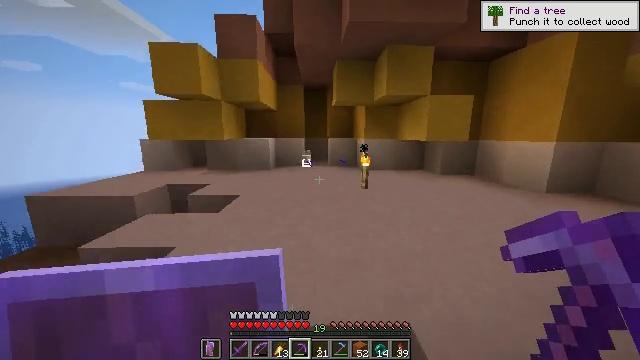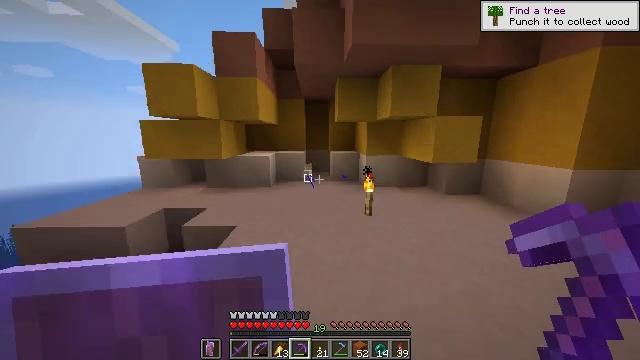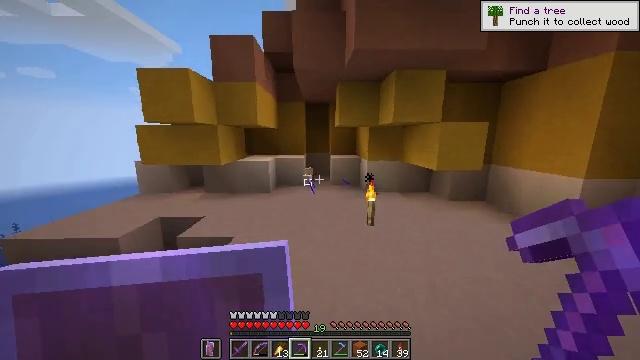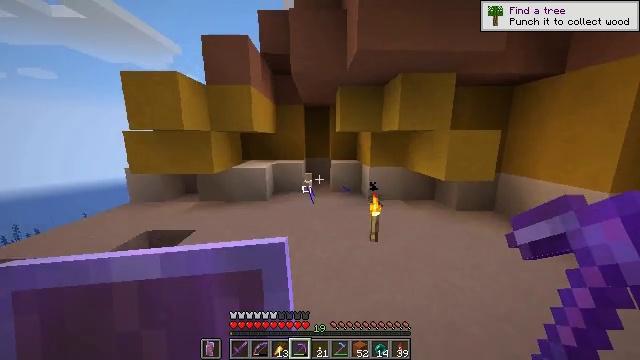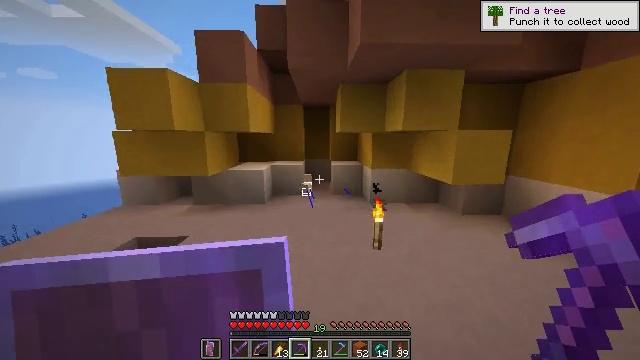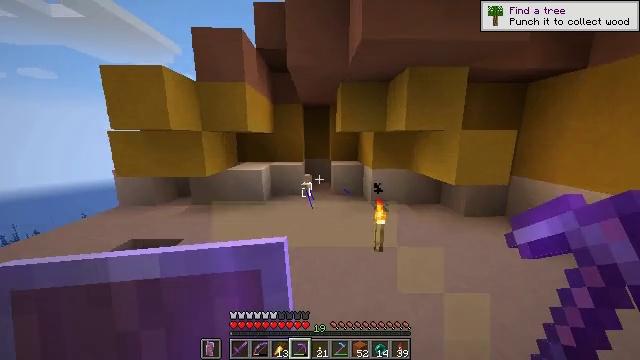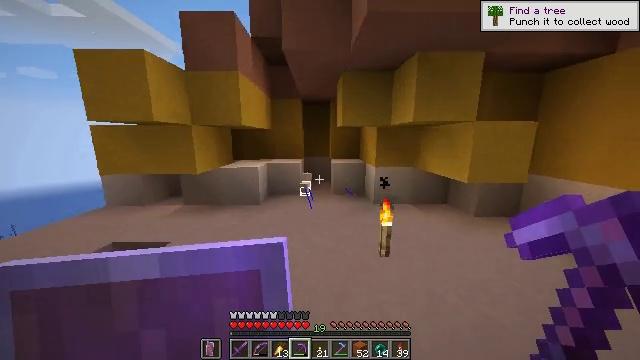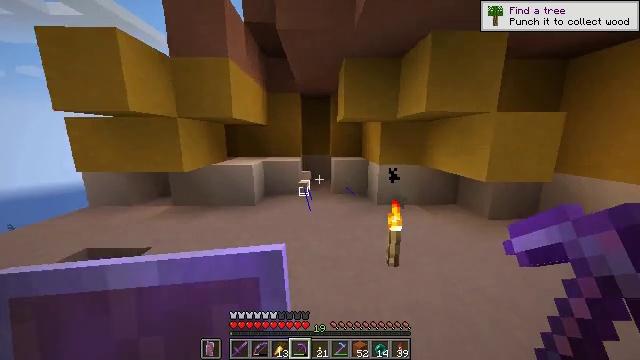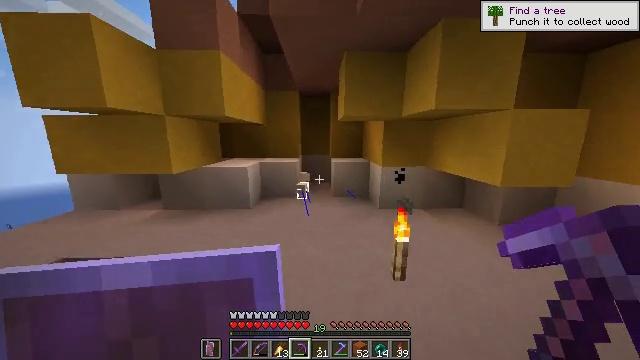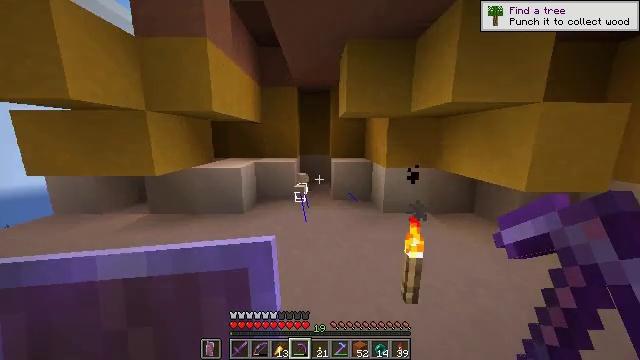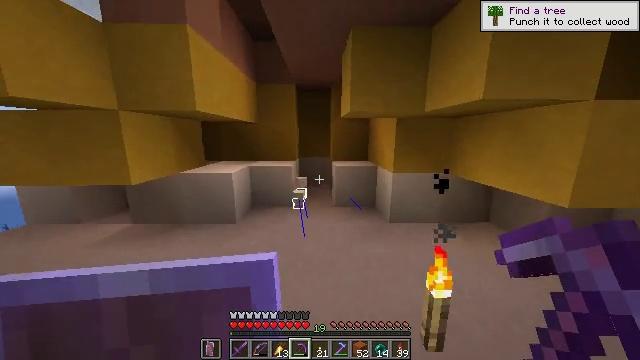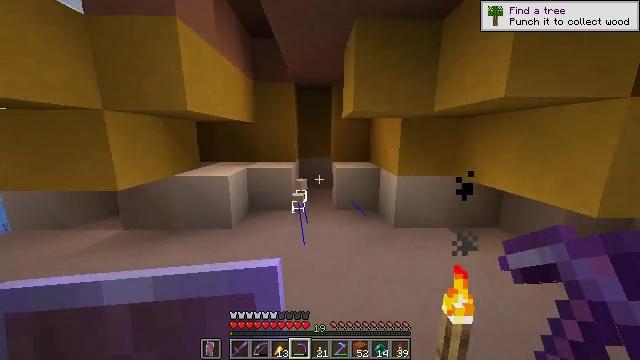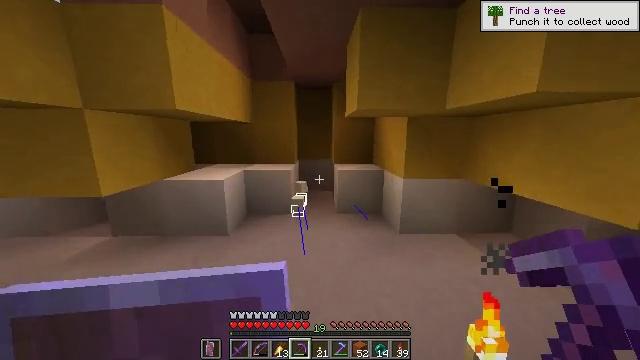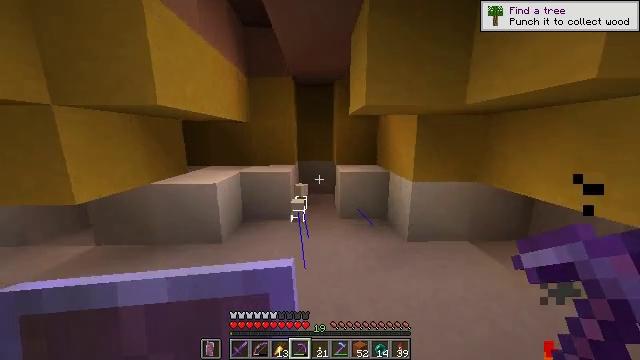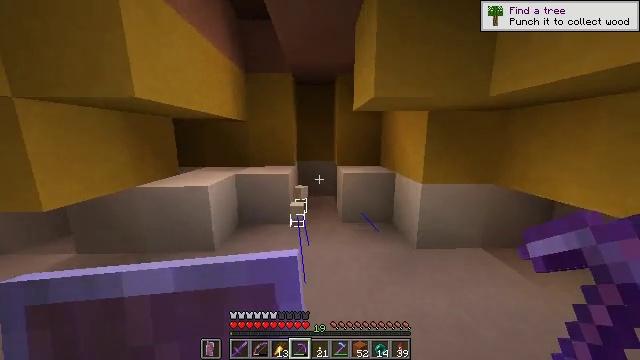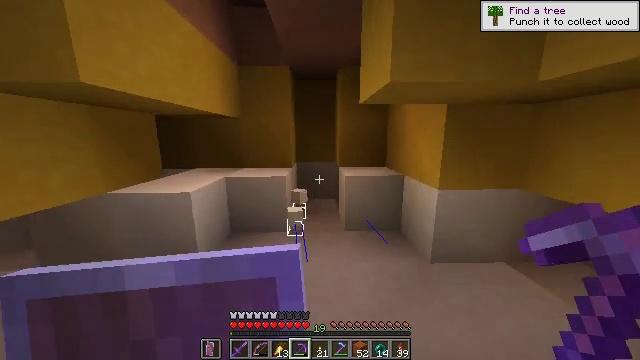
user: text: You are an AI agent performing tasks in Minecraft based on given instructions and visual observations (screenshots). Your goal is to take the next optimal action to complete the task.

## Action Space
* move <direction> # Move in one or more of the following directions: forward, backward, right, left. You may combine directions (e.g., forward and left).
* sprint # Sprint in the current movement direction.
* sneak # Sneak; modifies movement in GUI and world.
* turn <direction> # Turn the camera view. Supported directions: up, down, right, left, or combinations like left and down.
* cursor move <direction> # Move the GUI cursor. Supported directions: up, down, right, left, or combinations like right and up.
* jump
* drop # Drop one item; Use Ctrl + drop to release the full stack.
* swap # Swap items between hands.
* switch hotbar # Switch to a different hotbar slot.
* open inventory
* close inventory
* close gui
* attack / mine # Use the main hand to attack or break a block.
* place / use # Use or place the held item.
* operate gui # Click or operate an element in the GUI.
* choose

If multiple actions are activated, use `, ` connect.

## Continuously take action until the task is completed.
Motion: motion action
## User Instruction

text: Gather some white terracotta for building.
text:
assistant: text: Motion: move forward, sprint, jump
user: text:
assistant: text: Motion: move forward, sprint, jump
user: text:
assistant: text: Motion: move forward, sprint, jump
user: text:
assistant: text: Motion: move forward, sprint
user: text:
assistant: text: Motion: move forward, sprint
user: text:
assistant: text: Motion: move forward, sprint
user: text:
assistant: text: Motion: move forward, sprint
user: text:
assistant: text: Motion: move forward, sprint
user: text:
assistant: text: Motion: move forward, sprint
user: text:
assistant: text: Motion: move forward, sprint
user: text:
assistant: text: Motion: move forward, sprint
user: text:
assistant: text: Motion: move forward, sprint
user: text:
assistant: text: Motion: move forward, sprint
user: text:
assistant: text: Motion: move forward, sprint
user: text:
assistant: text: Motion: move forward, sprint
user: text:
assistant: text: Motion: move forward, sprint
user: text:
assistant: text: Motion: move forward, sprint, turn left and down
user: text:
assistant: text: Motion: move forward, sprint, turn left and down
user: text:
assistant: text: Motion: move forward, sprint, turn left and down
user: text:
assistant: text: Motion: move forward, sprint, turn down
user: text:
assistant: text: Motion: move forward, sprint, turn down
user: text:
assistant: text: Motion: move forward, sprint
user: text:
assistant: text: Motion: move forward, sprint
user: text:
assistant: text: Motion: move forward, sprint
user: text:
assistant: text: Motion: move forward, sprint, turn down
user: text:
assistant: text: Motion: move forward, sprint, turn down
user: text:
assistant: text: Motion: move forward, sprint, turn left and down
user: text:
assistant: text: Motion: move forward, turn left and down
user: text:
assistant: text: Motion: move forward, turn left
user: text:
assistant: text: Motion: turn left